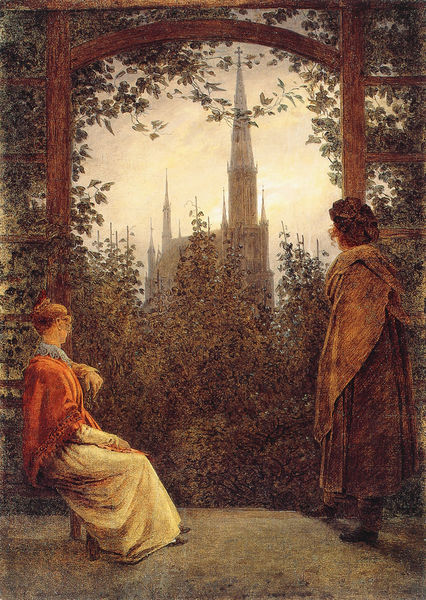
Titel: Gartenlaube
Künstler: Caspar David Friedrich
Institution: München, Neue Pinakothek
Schlagwörter: gemälde, himmel, mann, umhang, weiß, wolken, bäume, frauen, kirchturm, menschen, frau, licht, rot, schloss, kirche, pflanzen, turm, bogen, burg, dom, laube, freu